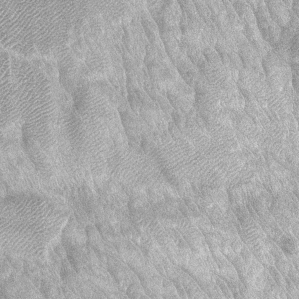
Label: frost